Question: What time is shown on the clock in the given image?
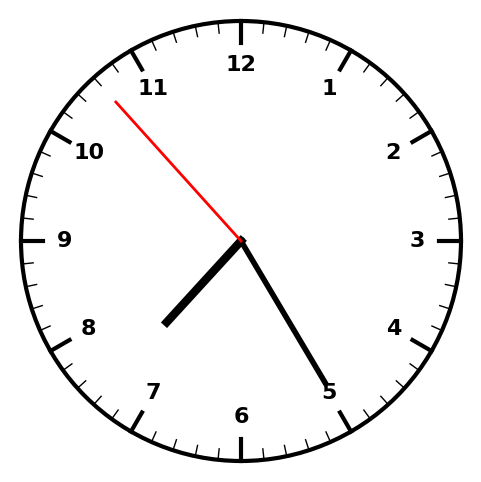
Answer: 07:24:53